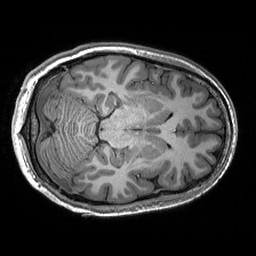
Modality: T1w
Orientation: axial
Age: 25
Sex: male
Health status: healthy
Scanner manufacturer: siemens
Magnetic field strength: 3 T
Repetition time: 2.53 s
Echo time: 0.00288 s